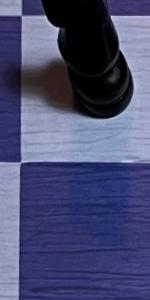
Label: Empty